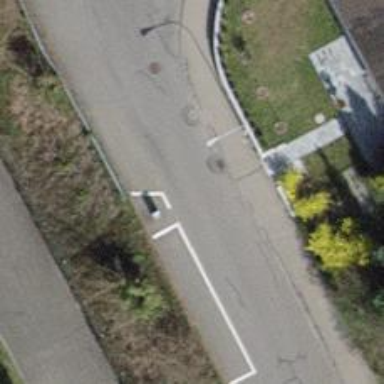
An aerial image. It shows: Chicane for traffic calming.